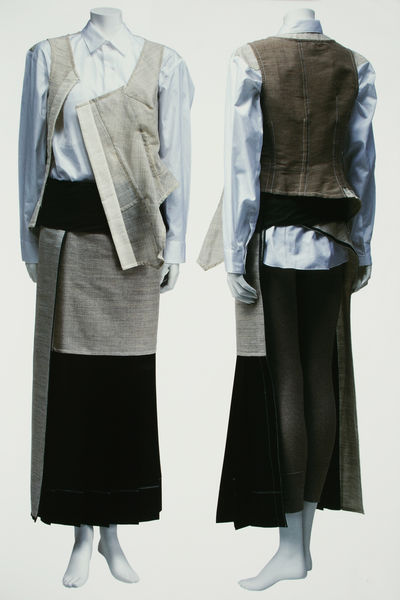
Titel: Bluse, Rock und Leggings
Künstler: Rei Kawakubo
Standort: Kyoto (Japan)
Institution: Kyoto Costume Institute
Schlagwörter: blau, weiß, braun, frau, grau, kleider, gürtel, beige, mode, rock, hemd, bluse, kleidung, kragen, leinen, kostüm, japan, röcke, falte, hemdkragen, weste, tasche, entwurf, tracht, faltenrock, geöffnet